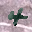
Label: 4